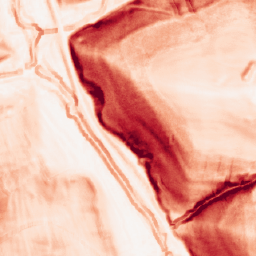
Category: morphological
Decomposition family: morphological_square
Decomposition parameters: operation: gradient
size: 5
Upsampling method: nearest
Upsampling parameters: scale: 2
Upsampling scale: 2